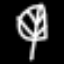
Label: leaf